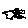
Label: cloud